Interaction volume radius: 5 \u00c5
Interaction volume height: 20 \u00c5
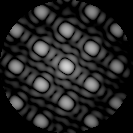
Disorder parameter: 0.05719